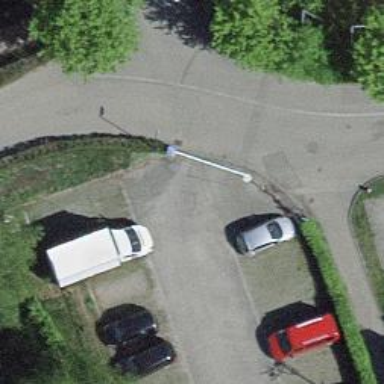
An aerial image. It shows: Parking aisle designated as service road.